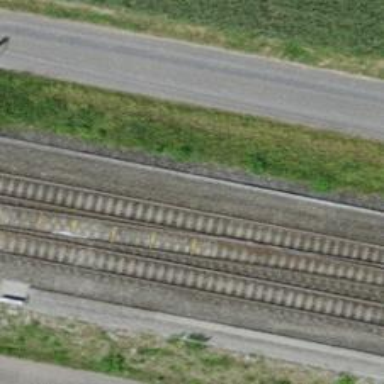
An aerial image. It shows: Single-track electrified railway siding with contact line.